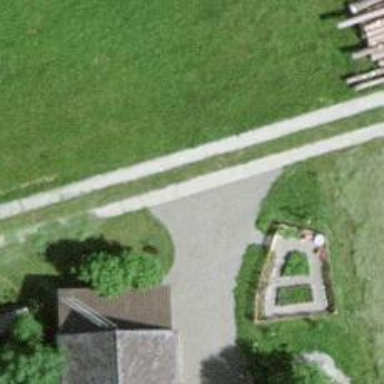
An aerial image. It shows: Concrete driveway designated as service road.